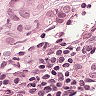
Metastatic tissue present: yes